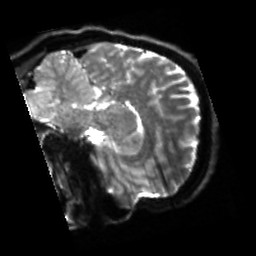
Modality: sbref
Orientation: sagittal
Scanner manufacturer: siemens
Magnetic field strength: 3 T
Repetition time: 4 s
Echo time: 0.0594 s